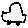
Label: car